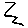
Label: zigzag